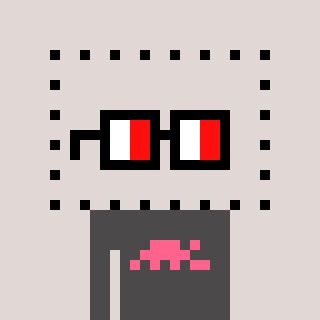
a pixel art character with square glasses with black frames and red eyes, a void-shaped head and a grayscale-colored body on a warm background